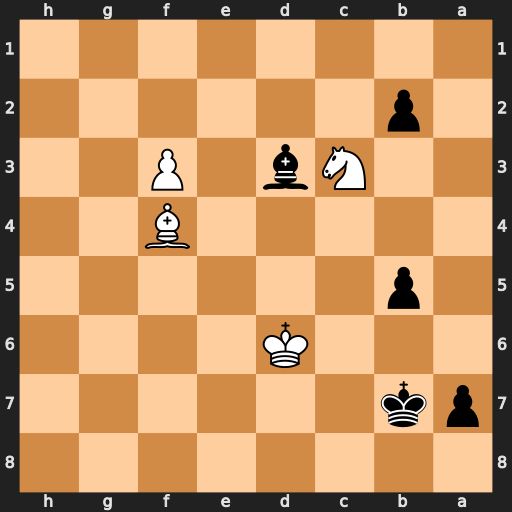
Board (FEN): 8/pk6/3K4/1p6/5B2/2Nb1P2/1p6/8
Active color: b
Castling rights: -
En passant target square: -
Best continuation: b4 Nb1 Bxb1 Be5 Kb6